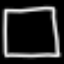
Label: square